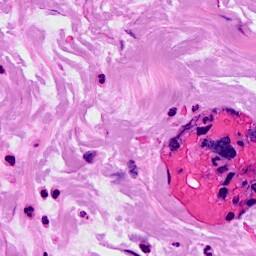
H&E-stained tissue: Breast